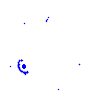
Particle: proton